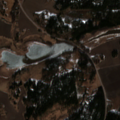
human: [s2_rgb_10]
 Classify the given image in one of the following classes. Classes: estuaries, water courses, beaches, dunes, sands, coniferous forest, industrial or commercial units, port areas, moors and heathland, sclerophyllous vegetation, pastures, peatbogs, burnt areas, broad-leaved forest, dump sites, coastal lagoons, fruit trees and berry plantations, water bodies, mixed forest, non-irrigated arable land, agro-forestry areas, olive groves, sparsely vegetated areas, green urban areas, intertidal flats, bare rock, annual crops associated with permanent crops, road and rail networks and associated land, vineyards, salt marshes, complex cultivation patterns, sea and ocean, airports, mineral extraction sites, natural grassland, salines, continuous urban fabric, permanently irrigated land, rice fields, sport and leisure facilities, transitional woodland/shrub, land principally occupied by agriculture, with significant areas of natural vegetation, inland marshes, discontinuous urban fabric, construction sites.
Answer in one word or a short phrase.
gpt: non-irrigated arable land, land principally occupied by agriculture, with significant areas of natural vegetation, coniferous forest, mixed forest, sea and ocean